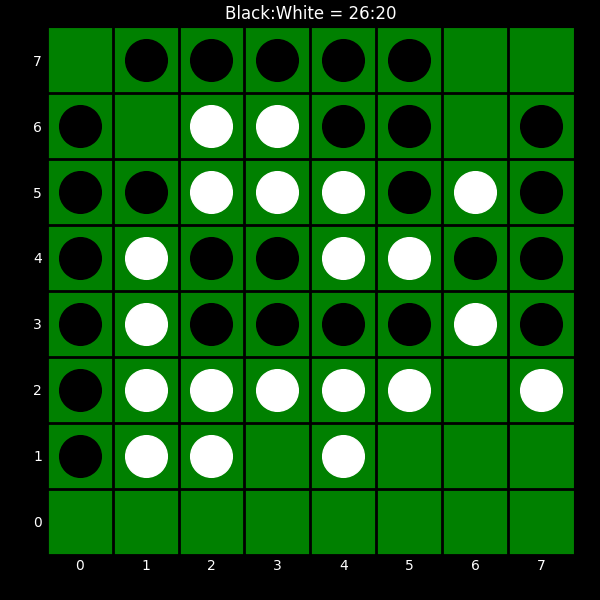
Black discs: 26
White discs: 20